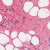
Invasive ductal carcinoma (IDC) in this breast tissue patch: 0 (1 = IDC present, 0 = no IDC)